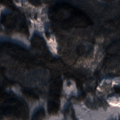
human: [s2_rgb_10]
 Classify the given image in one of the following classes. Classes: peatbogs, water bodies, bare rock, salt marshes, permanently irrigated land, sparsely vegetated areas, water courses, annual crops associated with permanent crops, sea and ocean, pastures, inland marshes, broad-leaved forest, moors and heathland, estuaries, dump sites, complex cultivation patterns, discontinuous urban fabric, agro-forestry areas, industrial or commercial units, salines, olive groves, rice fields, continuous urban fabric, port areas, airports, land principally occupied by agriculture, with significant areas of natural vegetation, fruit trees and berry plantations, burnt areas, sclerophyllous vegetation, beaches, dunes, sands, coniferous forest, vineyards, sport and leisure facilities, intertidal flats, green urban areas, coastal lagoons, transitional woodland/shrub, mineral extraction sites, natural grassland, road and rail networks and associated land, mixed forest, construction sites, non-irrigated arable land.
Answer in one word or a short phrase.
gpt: coniferous forest, transitional woodland/shrub